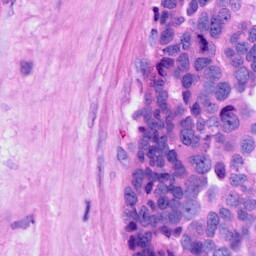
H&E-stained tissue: Ovarian